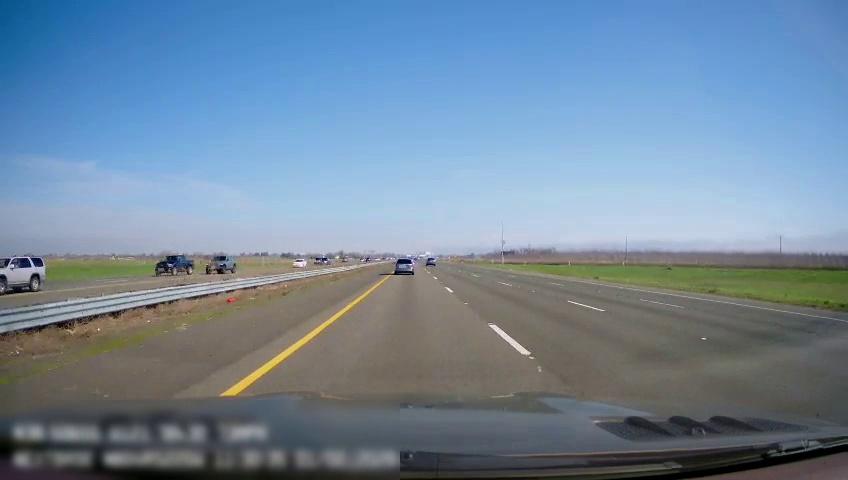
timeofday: Day
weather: Sunny
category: Drivable Space
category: Drivable Space
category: Vehicles | Truck
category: Vehicles | SUV
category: Vehicles | Car
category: Vehicles | SUV
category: Vehicles | SUV
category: Vehicles | SUV
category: Lanes | Current Lane
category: Lanes | Current Lane
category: Lanes | Alternate Lane
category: Lanes | Alternate Lane
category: Lanes | Alternate Lane
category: Lanes | Opposite Lane
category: Lanes | Opposite Lane